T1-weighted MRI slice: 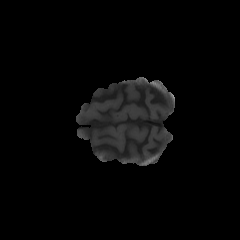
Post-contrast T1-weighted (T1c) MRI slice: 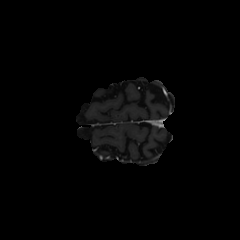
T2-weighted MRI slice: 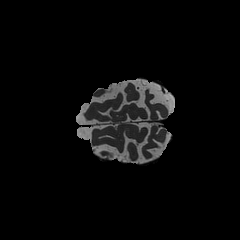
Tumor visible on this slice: no